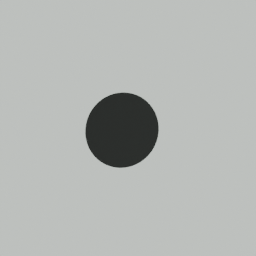
Label: furniture